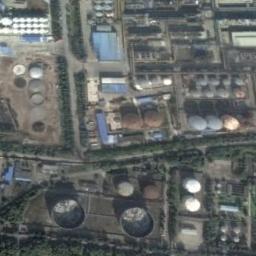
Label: storage_tank